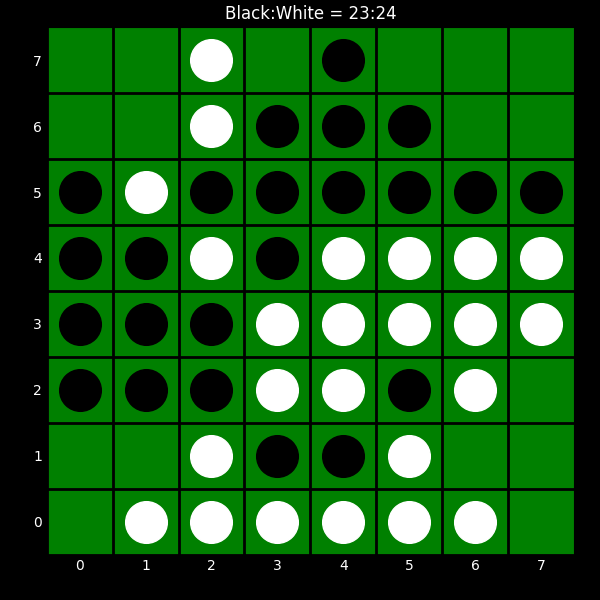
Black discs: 23
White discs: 24